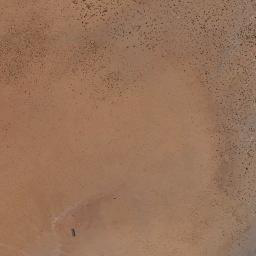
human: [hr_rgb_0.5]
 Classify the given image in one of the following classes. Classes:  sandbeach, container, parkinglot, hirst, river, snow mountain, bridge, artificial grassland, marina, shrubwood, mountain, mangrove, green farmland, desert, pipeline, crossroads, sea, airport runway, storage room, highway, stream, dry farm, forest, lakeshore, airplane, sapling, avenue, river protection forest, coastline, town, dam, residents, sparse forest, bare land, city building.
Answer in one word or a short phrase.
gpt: desert